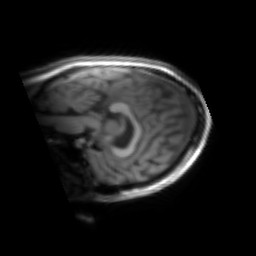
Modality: inplaneT1
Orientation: sagittal
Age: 24
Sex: female
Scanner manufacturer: siemens
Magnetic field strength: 3 T
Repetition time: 1.2 s
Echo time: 0.00251 s